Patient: sex M, age 30
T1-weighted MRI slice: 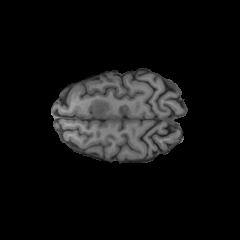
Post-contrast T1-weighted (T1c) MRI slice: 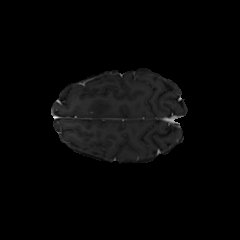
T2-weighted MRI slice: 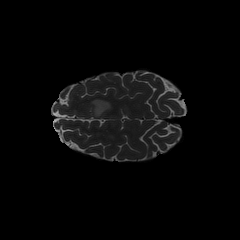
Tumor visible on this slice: yes
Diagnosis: Astrocytoma, IDH-mutant
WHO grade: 2